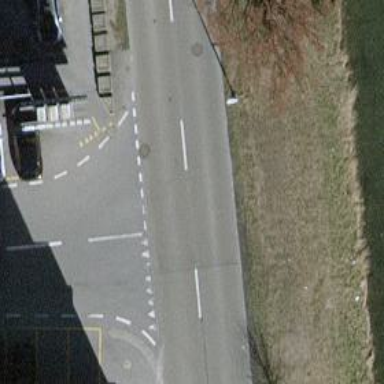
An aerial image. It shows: Tertiary road with asphalt surface.